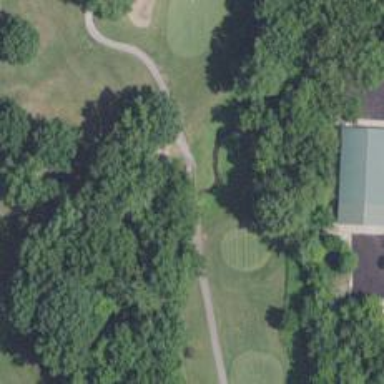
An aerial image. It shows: Path bridge over golf path.